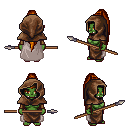
a pixel art fantasy rpg character, female body template, orc, green skin, gray cape, robe skirt, dark blonde extra-long topknot hairstyle, cloth hood, leather bracers, spear, four views (front, back, left, right), 2x2 character sprite sheet, small pixel art, hard edges, no anti-aliasing